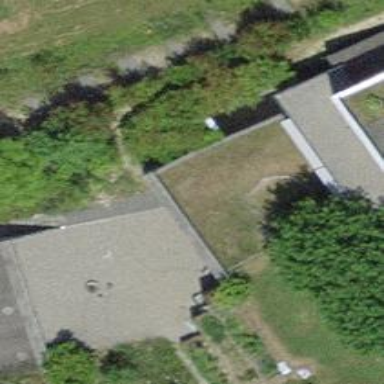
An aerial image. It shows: Part of building.